Question: Alright, I have a workbook wherein each sheet contains a table. These tables are linked to an Access database, which is in turn linked to a SQL database.
The issue I am having is that some, not all, of the tables within my workbooks seems to have data "overflowing" out of the table area. Normally when new records are added to the table (by refreshing the links which connect the Workbook to the Access DB), the table automatically expands to include them. In these instances it is not.
I believe this issue has something to do with filters that were once applied to the tables (not sure what filters as I did not apply them), but I have removed all the filters, and then refreshed the tables, and I still see data extending outside the lower limits of my tables.
My question is how do I fix this, preferably without deleting and re-linking every single table, and also, why has this happened exactly, so that I may prevent it in the future?
Here is a picture:

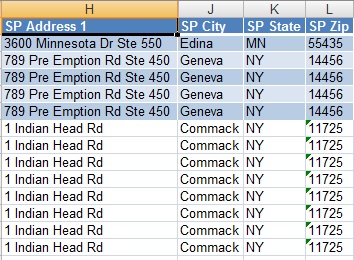
Answer: Using this code you can update the table also if you have some blank lines...
'''
Dim RowEnd As Double
Dim posi As String
Application.ScreenUpdating = False
posi = ActiveCell.Address
Range("B3").Select
While Selection.Row < 50000
Selection.End(xlDown).Select
If (Selection.Row < 50000) Then RowEnd = Selection.Row
Wend
ActiveSheet.ListObjects("Table1").Resize Range("$B$3:$C$" & RowEnd)
Range(posi).Select
Application.ScreenUpdating = True
'''
I suppose you don't have more than 50000 lines... Eventually increase the value.
You can put inside a Button to Update the table, or adding the code in:
'''
Private Sub Worksheet_Change(ByVal Target As Range)
'''
In this case every time you change something inside the sheet the code check...
If you work a lot on the sheet you can add a filter of range or adding a button for updating the data at the end of editing...